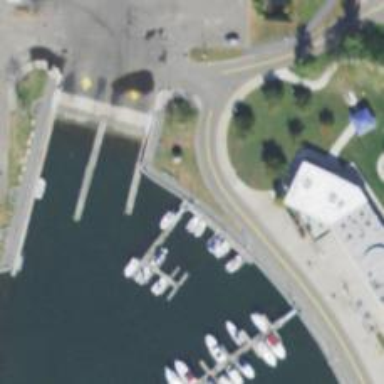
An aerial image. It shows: Footway leading to man-made pier.